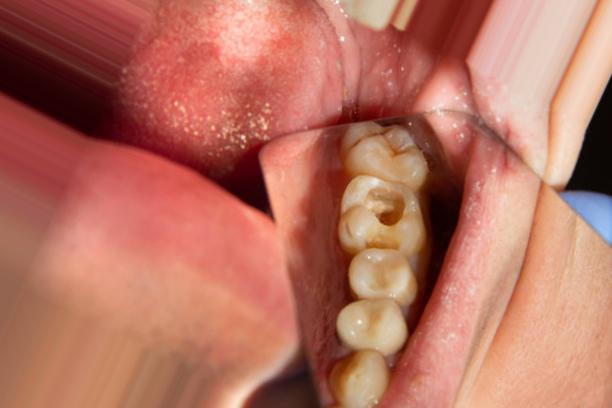
Condition: Caries